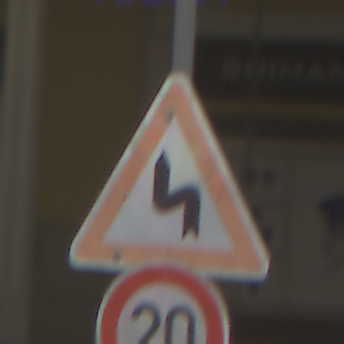
Verkehrszeichen: DoppelkurveZunaechstLinks
Zusatzzeichen unten: Geschwindigkeit20
Umgebung: Outdoor, Urban
Tageszeit: MorningAfternoon
Wetter: PartlyCloudy
Licht: Natural
Jahreszeit: NotSpecified
Kontrast: HighContrast